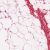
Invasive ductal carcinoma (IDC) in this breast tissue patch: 0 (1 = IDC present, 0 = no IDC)